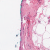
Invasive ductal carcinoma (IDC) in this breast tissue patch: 0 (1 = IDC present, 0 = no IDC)